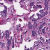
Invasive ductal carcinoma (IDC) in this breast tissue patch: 1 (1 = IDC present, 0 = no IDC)